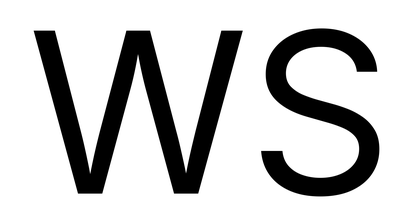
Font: Inter_Regular